Question: So I did a camera calibration using the checkerboard and the matlab camera calibration toolbox. So the Intrinsic Matrix that I obtained for that particular session is as follows:
Intrinsic Matrix: [<PHONE>,0,0;0,<PHONE>,0;<PHONE>,<PHONE>,1]
I have been trying to search the meaning of those values in the matrix but has been unsuccessful so far.
Can anyone help me?
Thanks

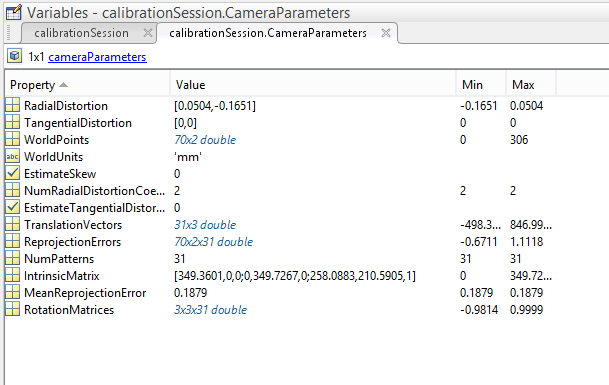
Answer: According to the <URL>, the intrinsic matrix is defined as follows:

where 'fx = F*sx', 'fy = F*sy', 'F' is the focal length in world units, typically expressed in millimeters and '[sx, sy]' are the number of pixels per world unit in the x and y direction respectively. 'fx' and 'fy'are expressed in pixels.